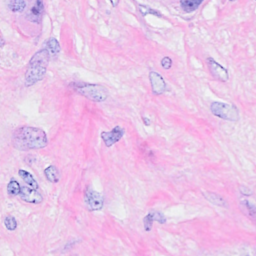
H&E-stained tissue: Breast